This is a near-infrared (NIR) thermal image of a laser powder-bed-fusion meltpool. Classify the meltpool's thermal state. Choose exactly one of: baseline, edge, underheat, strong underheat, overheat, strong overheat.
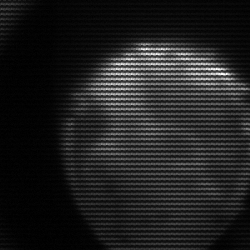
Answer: edge